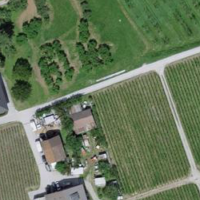
EUNIS habitat code: 40
Species observed at this site:
Ononis natrix